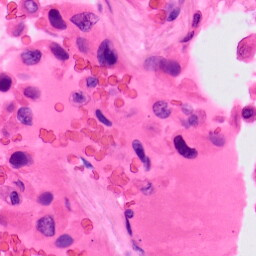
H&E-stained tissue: Lung